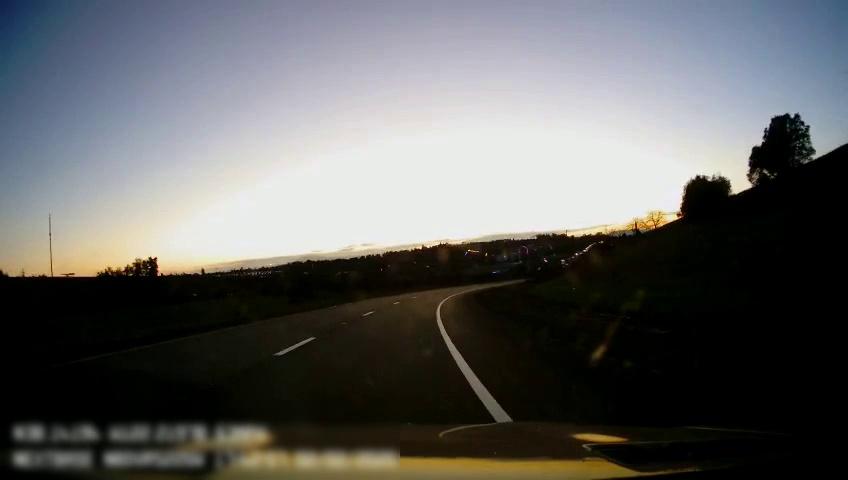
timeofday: Dusk/Dawn/Twilight
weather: Sunny
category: Drivable Space
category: Lanes | Alternate Lane
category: Lanes | Alternate Lane
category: Lanes | Alternate Lane